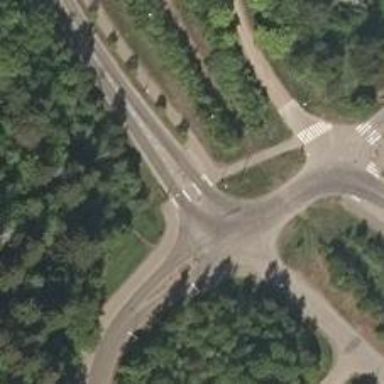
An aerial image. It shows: Cycleway with asphalt surface featuring zebra crossing with island.